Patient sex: F
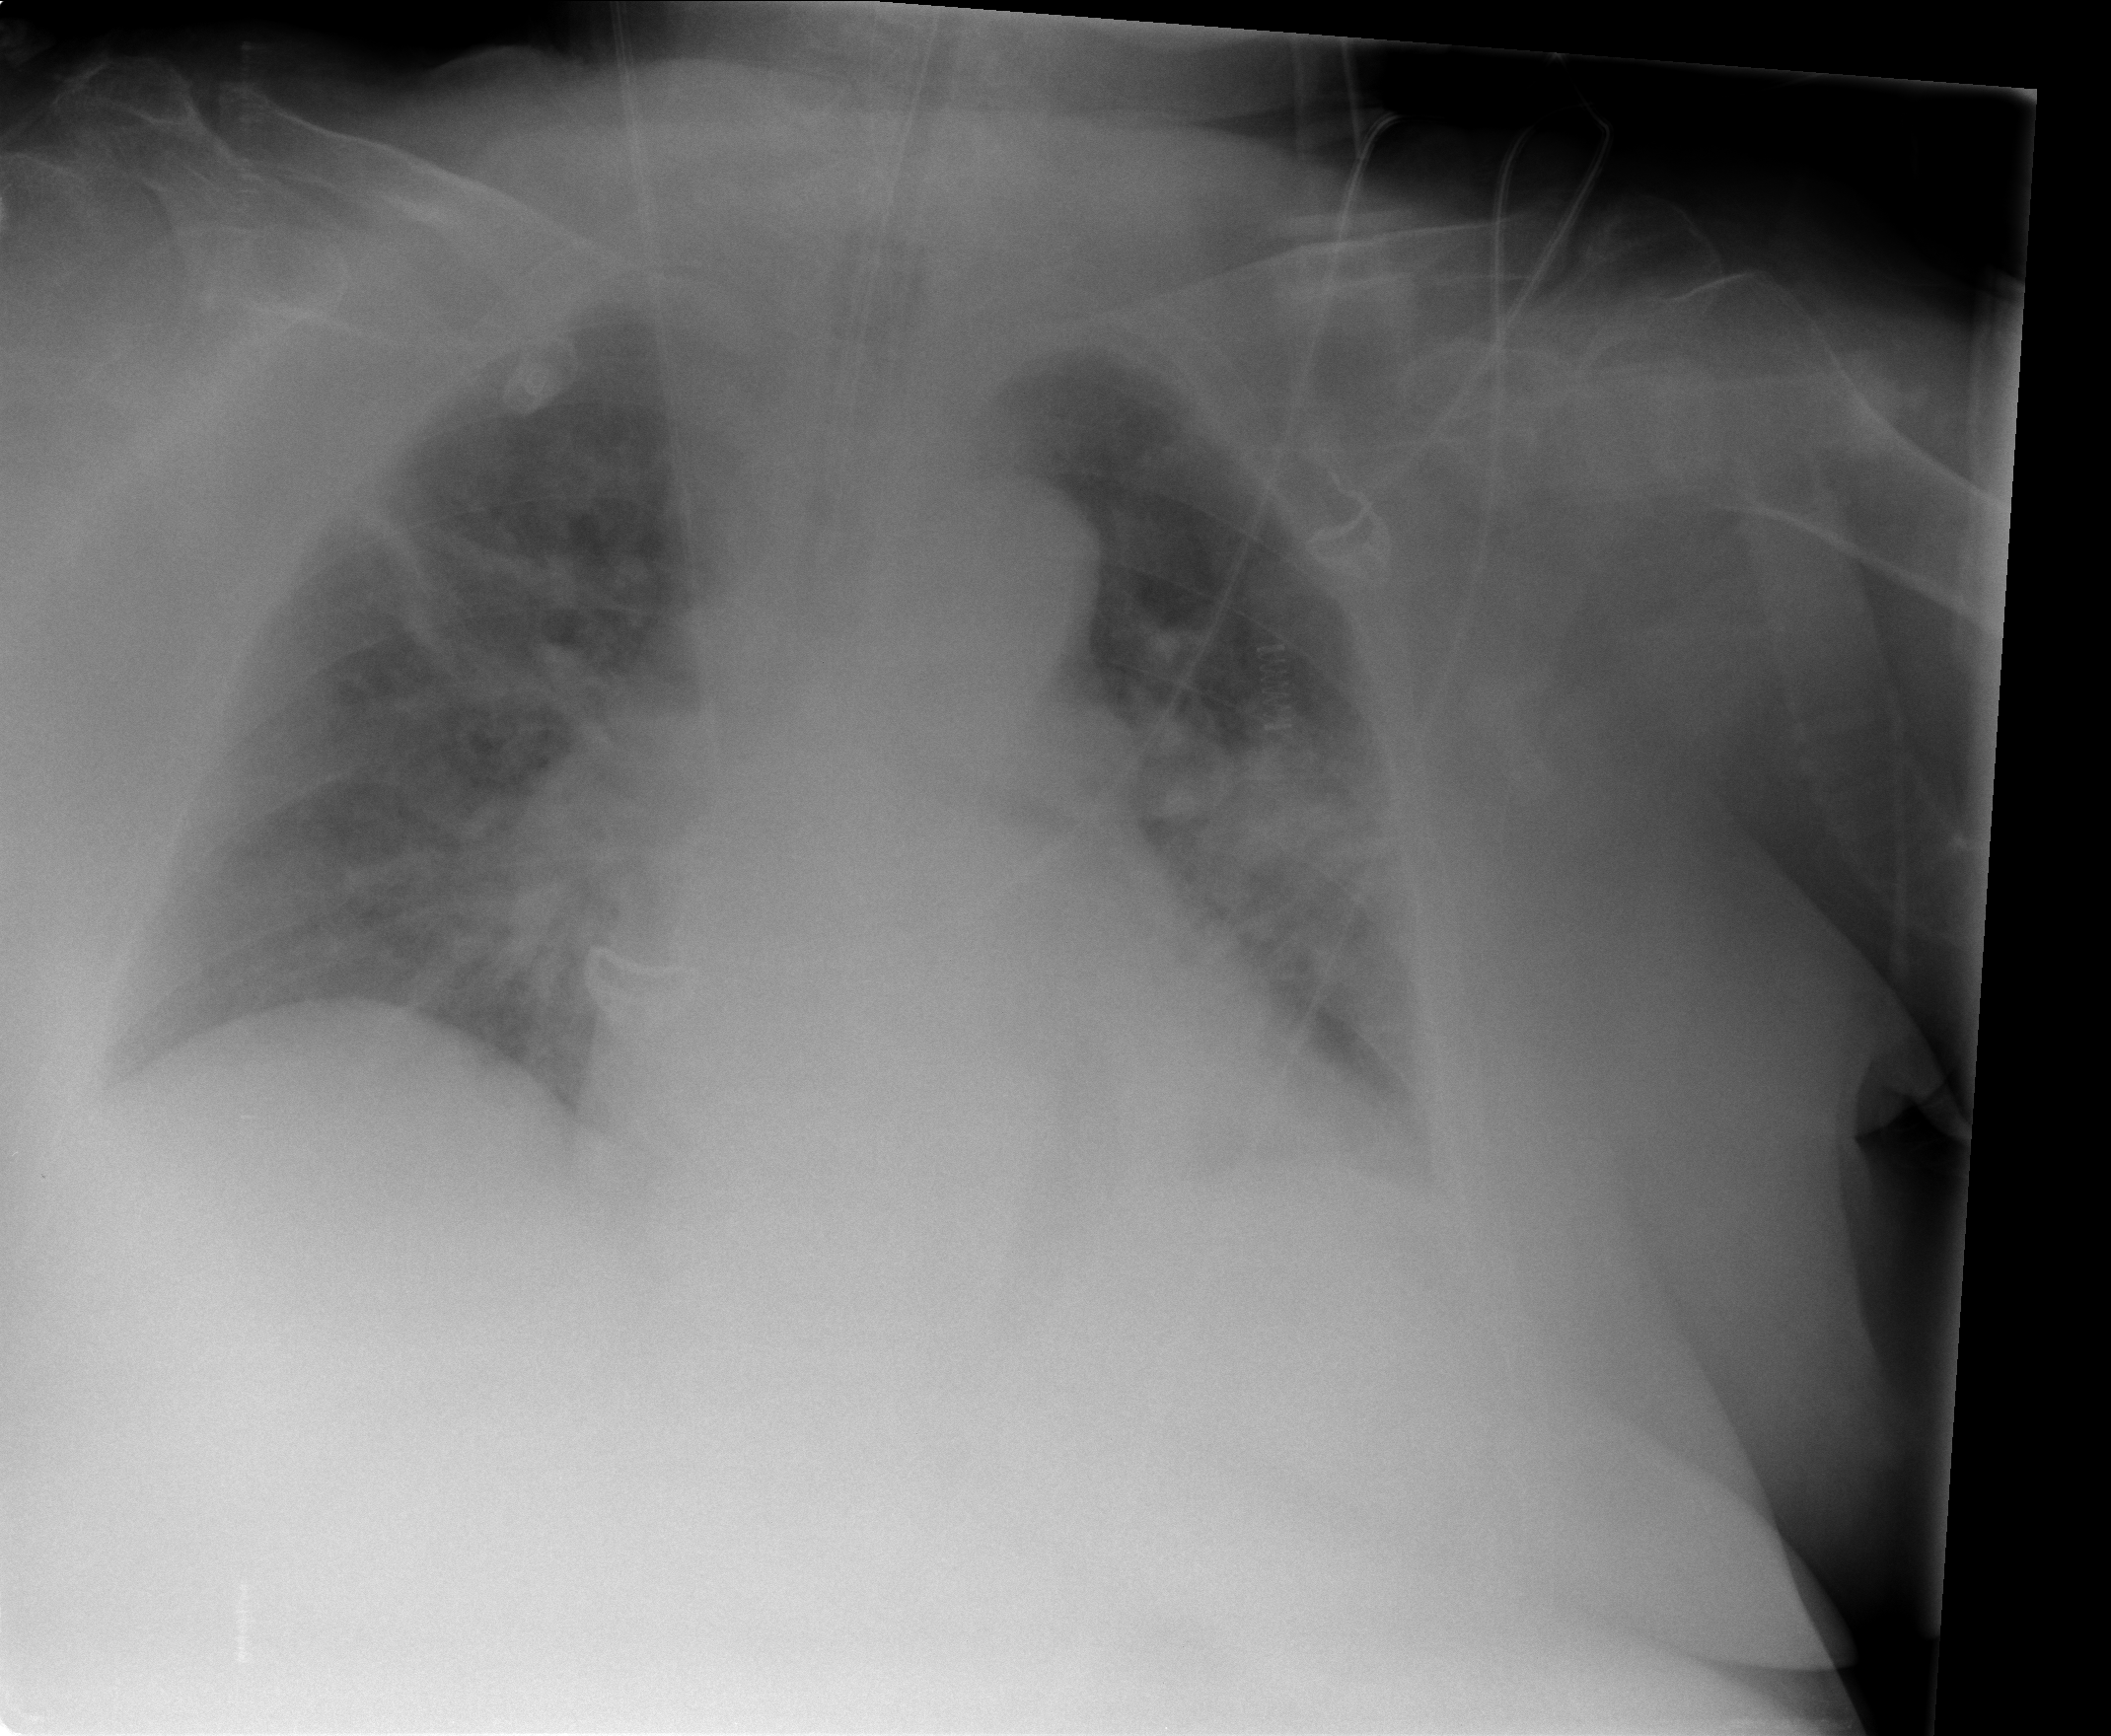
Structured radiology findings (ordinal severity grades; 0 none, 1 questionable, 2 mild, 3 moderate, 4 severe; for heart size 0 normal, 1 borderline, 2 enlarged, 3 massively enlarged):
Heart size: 2
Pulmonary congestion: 2
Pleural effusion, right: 0
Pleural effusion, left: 0
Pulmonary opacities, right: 2
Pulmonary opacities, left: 2
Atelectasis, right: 2
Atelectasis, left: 3